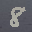
Label: 8